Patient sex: M
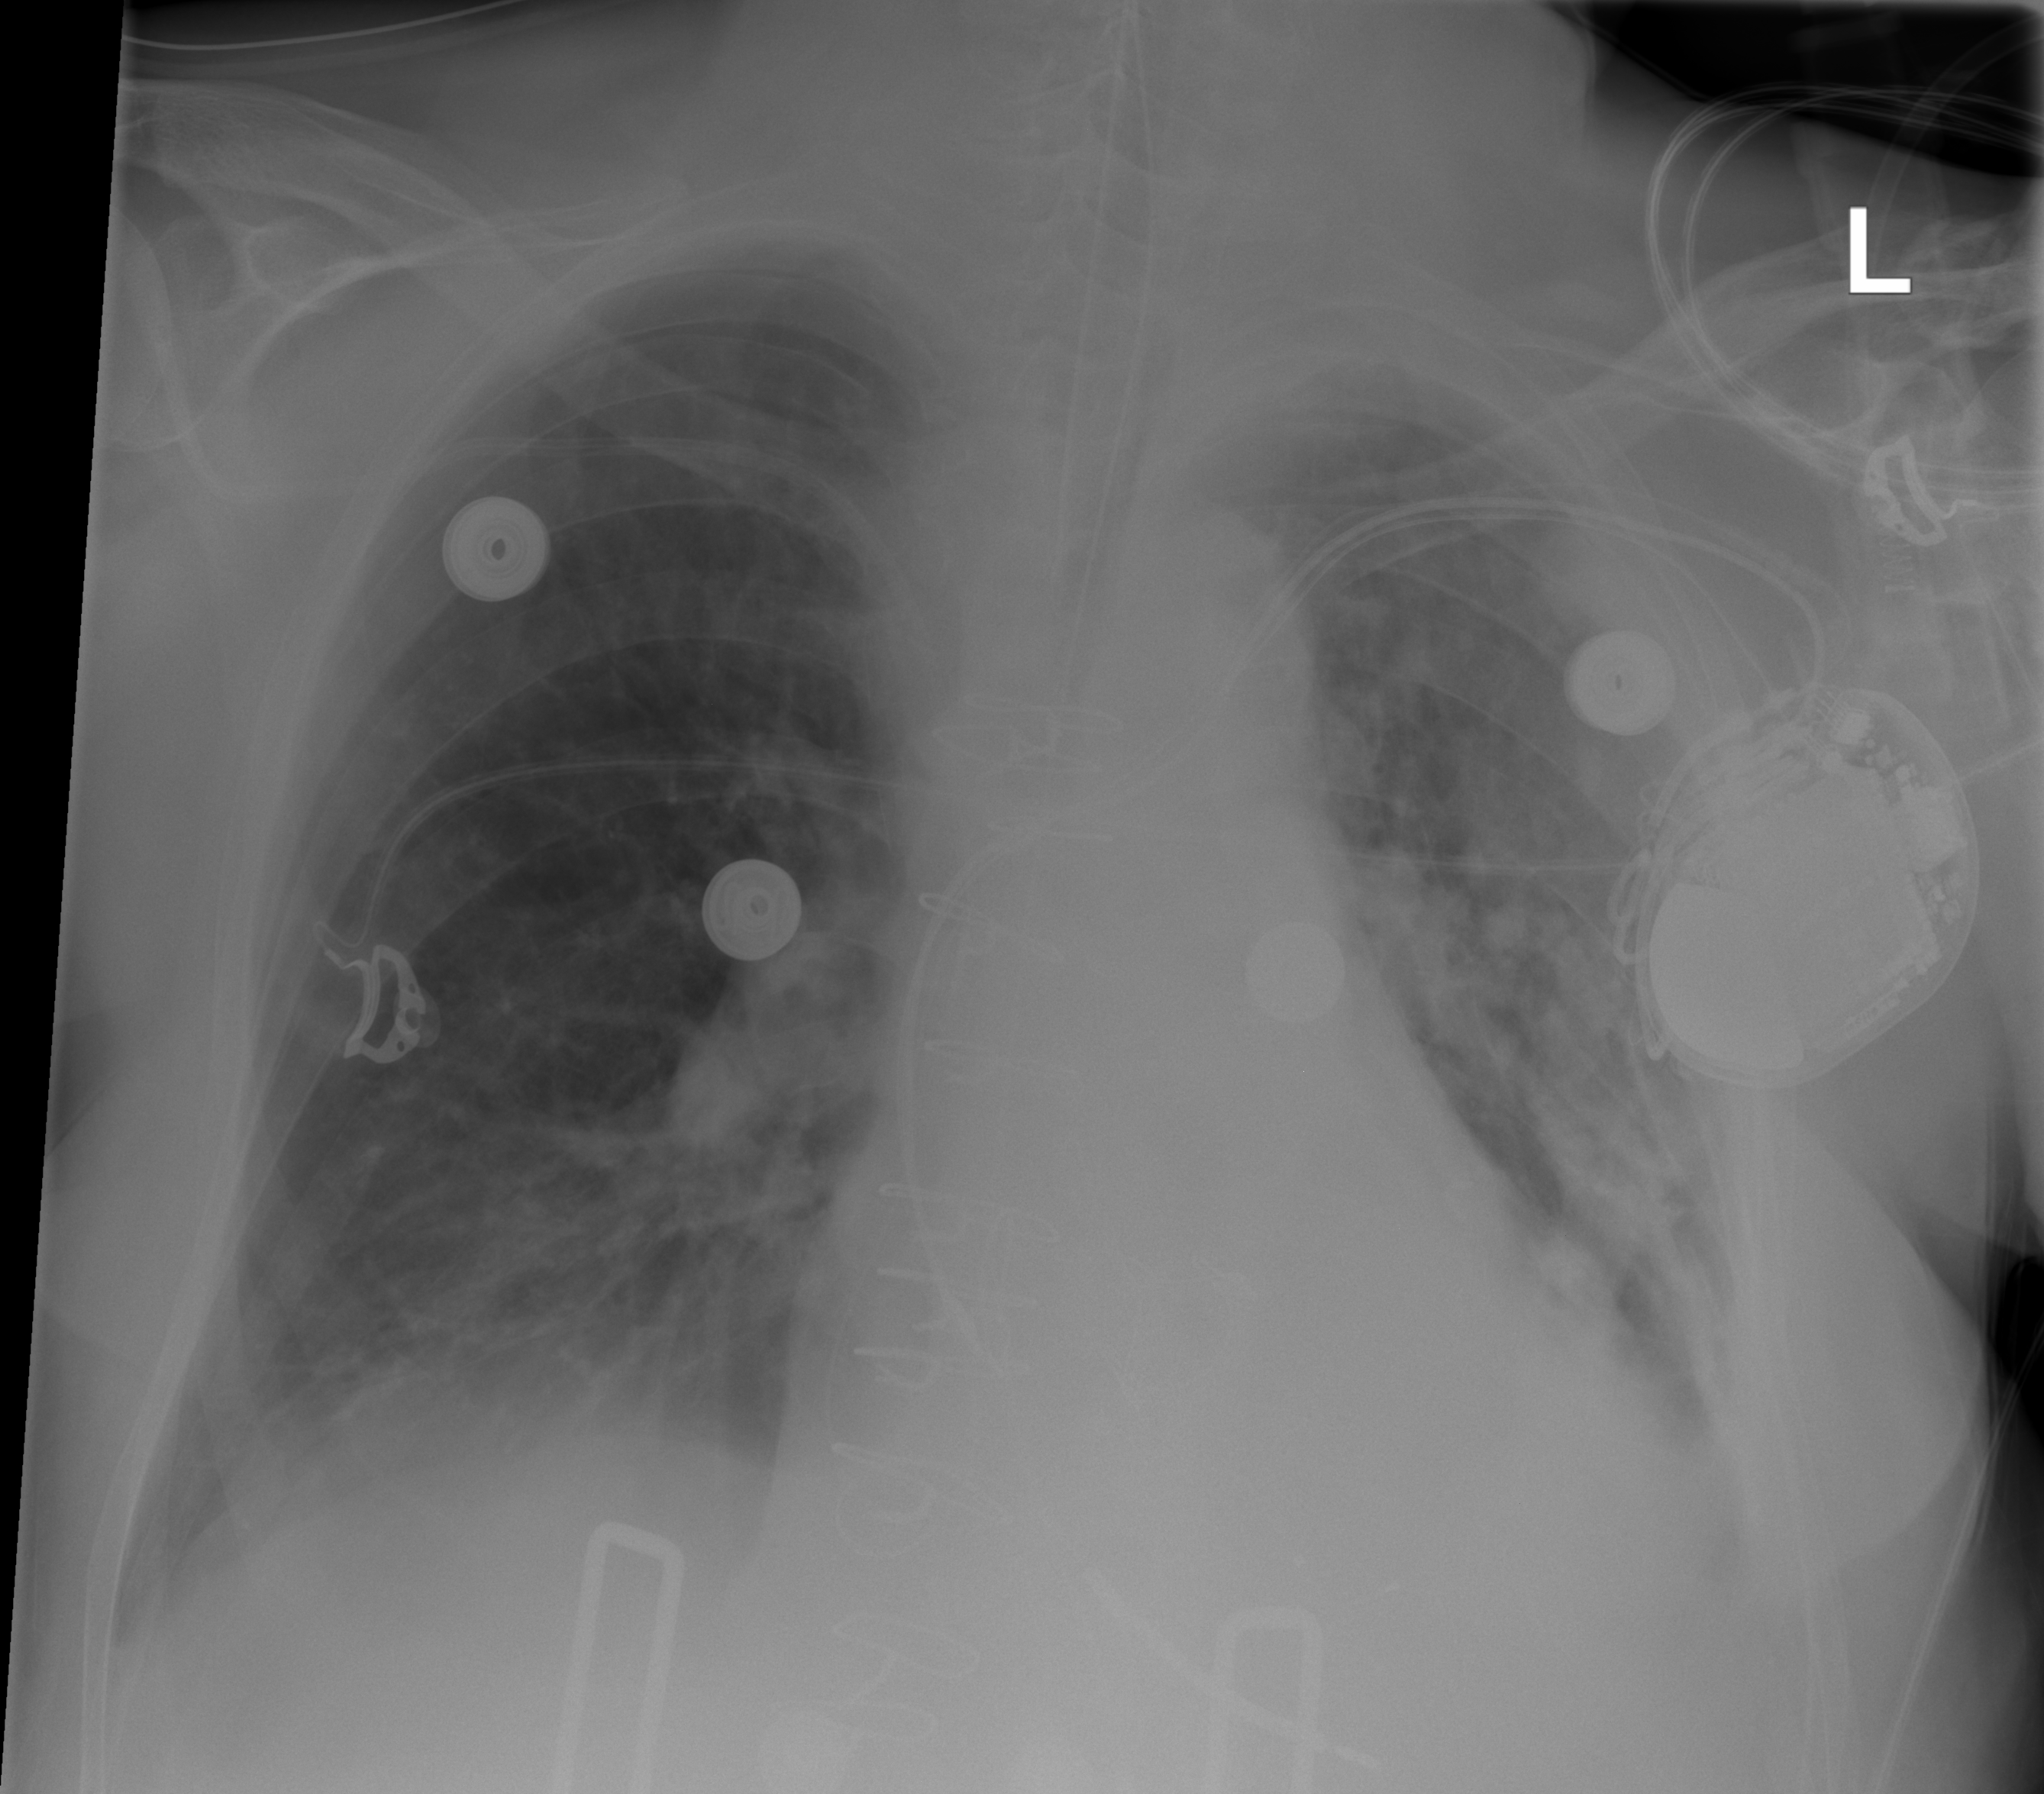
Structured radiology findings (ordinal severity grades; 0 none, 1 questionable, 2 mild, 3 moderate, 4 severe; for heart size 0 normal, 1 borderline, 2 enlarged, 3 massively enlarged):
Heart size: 2
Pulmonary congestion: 1
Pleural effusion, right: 2
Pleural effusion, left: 2
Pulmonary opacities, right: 0
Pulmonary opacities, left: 3
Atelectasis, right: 0
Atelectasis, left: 2